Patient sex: M
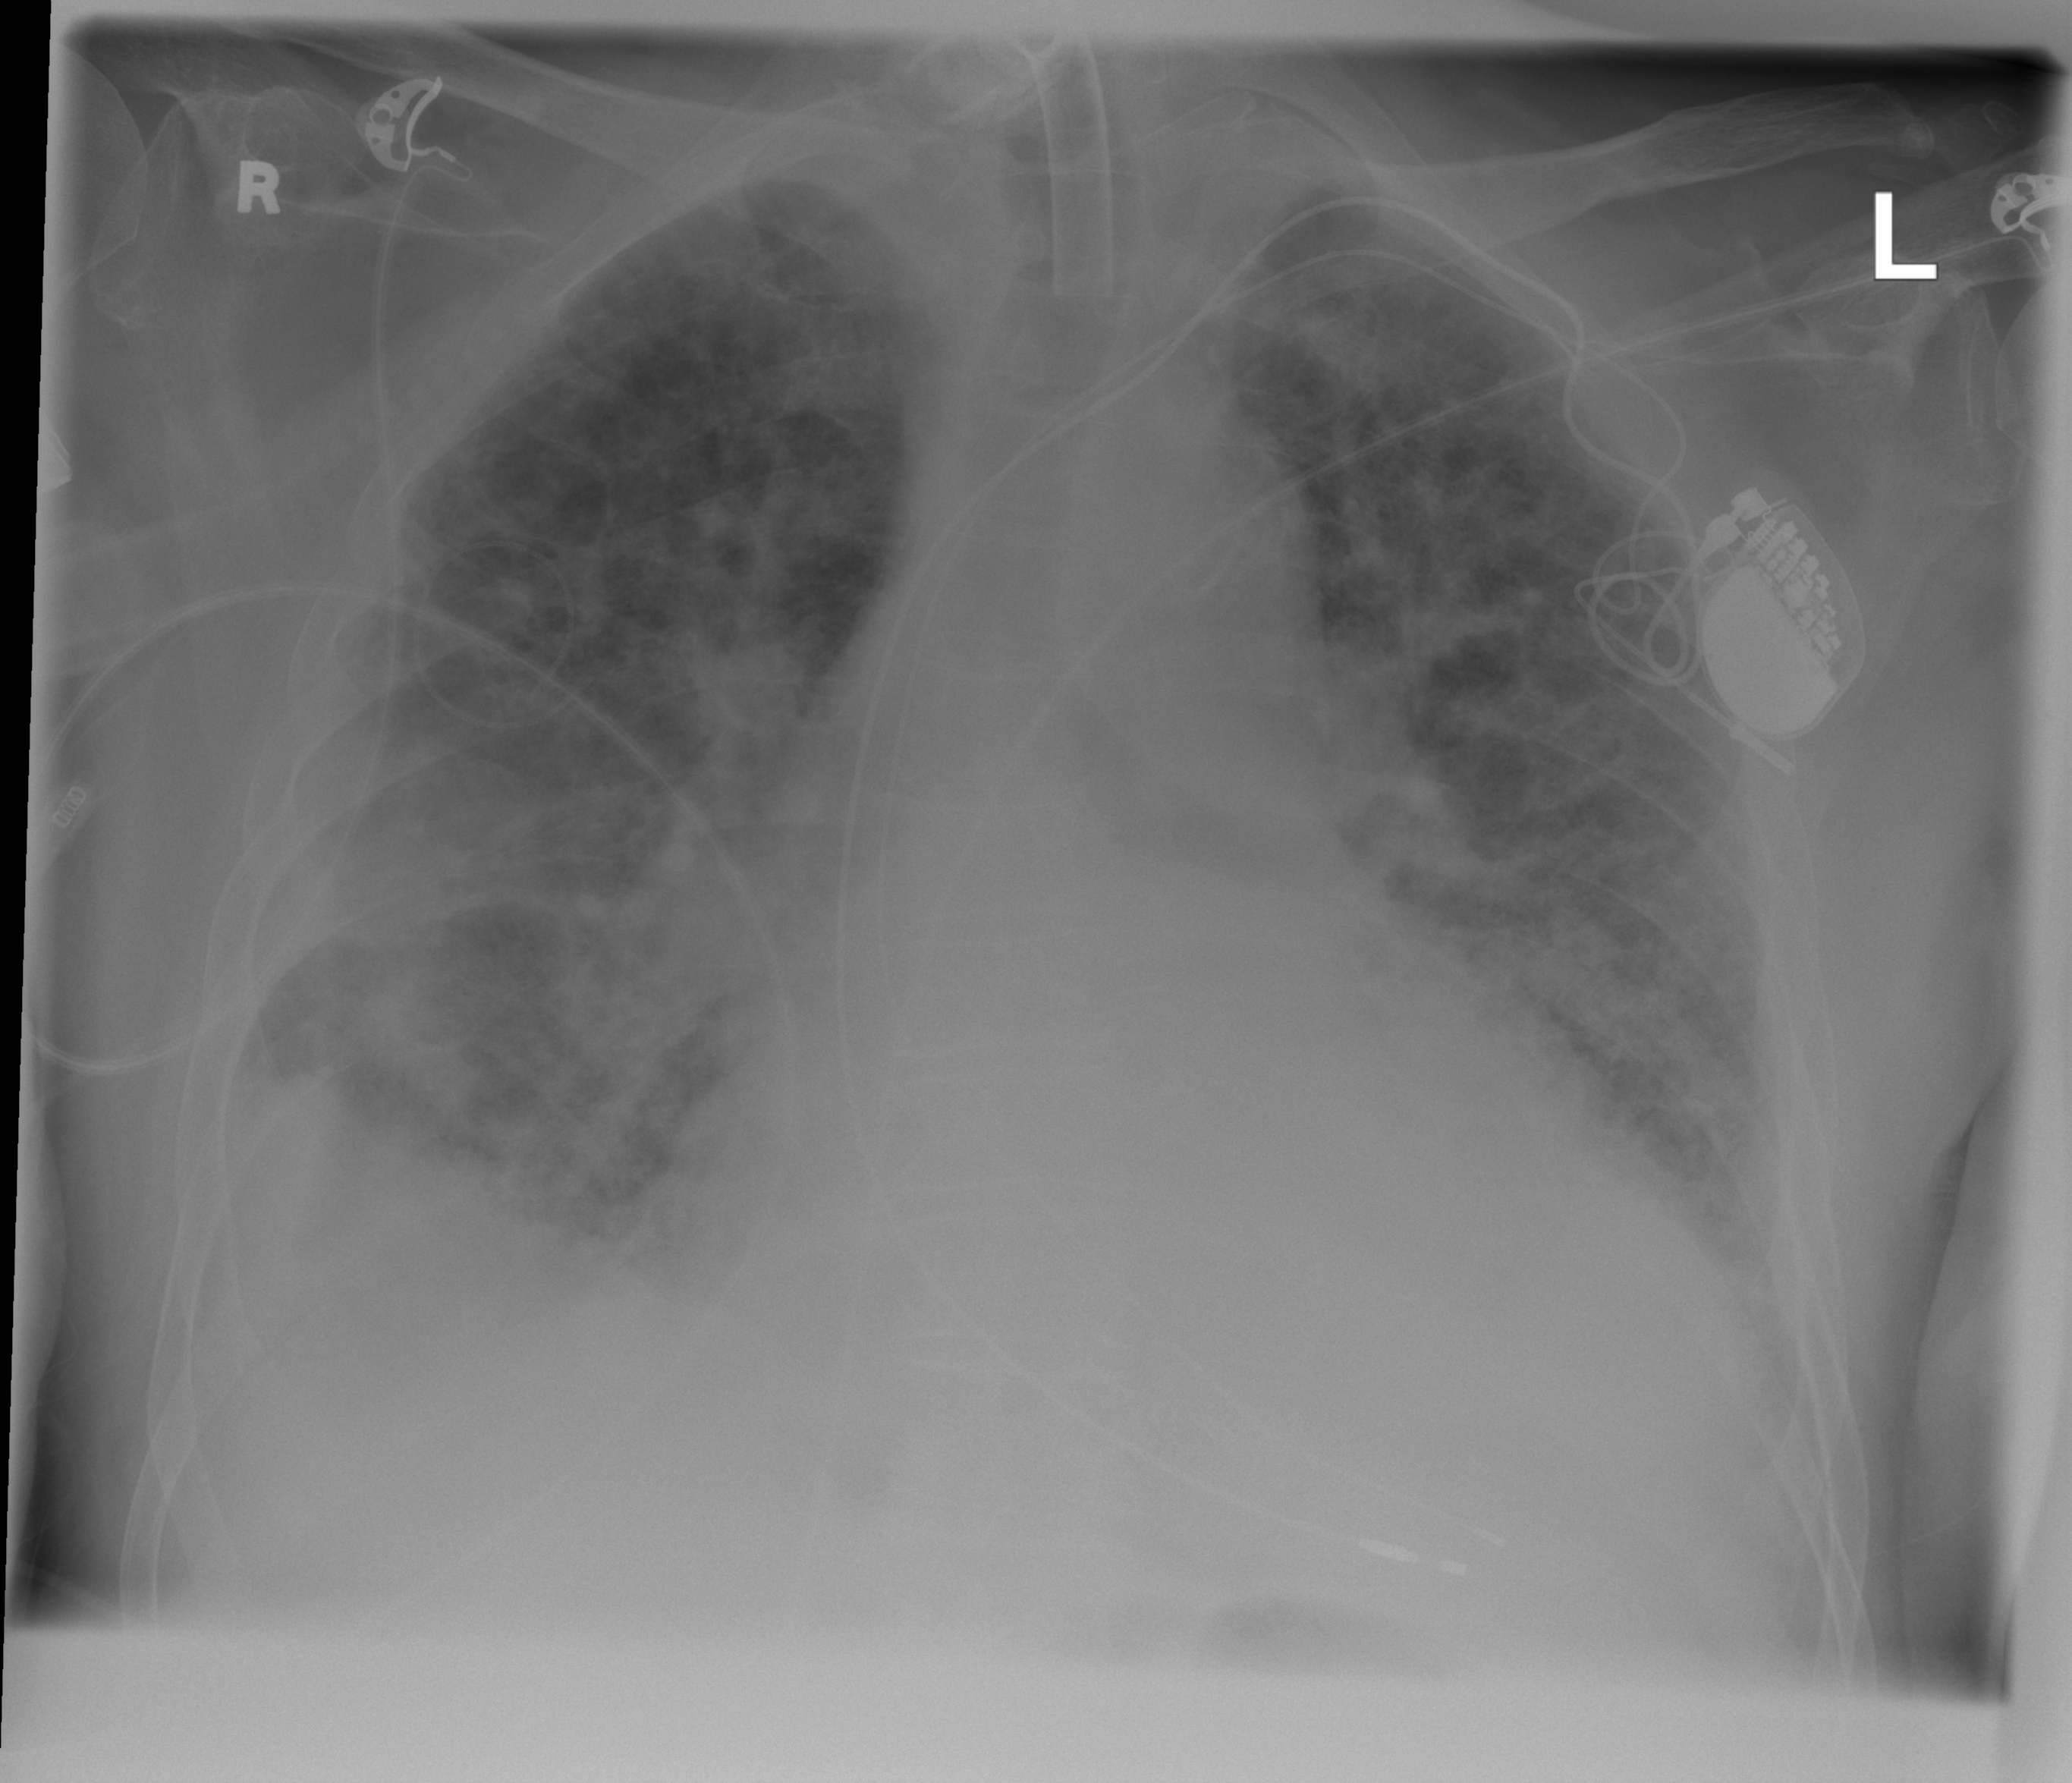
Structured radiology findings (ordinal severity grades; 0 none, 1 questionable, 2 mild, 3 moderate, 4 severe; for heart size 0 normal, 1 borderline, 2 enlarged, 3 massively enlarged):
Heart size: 2
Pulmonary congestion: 3
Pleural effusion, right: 2
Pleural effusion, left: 2
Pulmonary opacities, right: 3
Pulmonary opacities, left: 3
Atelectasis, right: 2
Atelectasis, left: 2